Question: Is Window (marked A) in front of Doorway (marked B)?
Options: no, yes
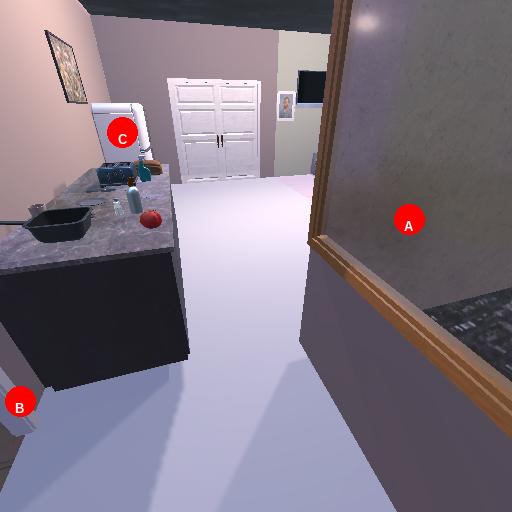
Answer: no